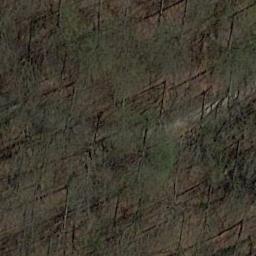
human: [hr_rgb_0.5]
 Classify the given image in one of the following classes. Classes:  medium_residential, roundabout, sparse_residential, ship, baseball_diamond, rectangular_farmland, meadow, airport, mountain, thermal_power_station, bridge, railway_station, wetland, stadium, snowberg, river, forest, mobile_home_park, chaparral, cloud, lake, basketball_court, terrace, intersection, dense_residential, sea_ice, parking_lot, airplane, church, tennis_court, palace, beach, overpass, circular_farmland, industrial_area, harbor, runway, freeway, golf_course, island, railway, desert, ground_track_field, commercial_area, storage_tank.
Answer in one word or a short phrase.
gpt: forest